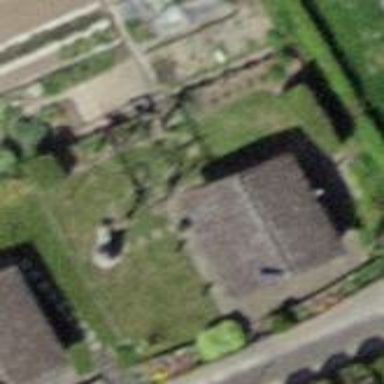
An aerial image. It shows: Allotment house.